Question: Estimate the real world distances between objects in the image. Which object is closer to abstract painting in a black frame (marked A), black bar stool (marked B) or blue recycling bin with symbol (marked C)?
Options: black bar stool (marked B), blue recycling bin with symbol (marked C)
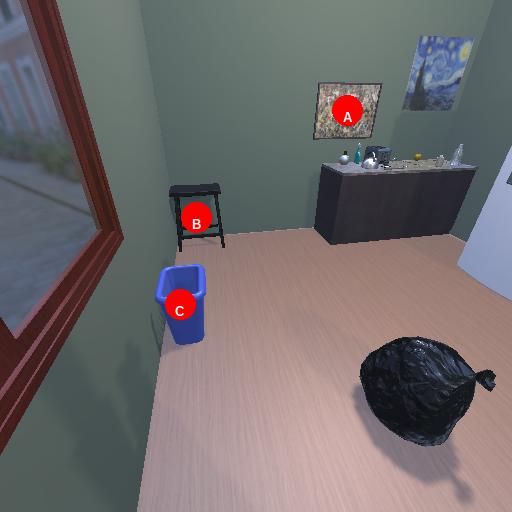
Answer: black bar stool (marked B)